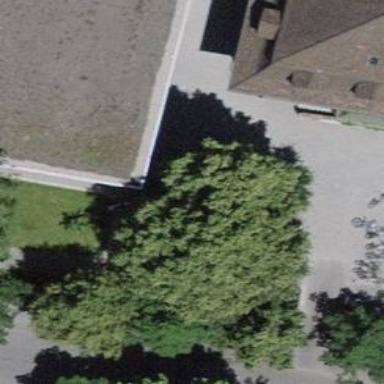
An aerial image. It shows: Bicycle parking shed.